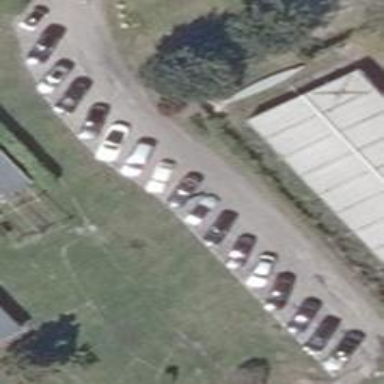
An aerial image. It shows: Parking area with surface.